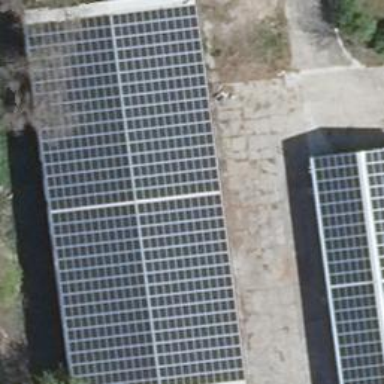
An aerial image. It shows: Solar-powered generator using photovoltaic technology. This small installation generates electricity through solar photovoltaic panels.